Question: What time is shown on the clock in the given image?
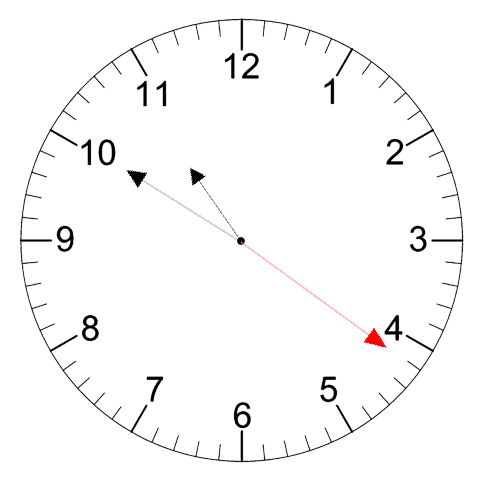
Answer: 10:50:21